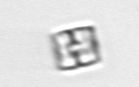
Label: Bacillariophyceae_morphotype1